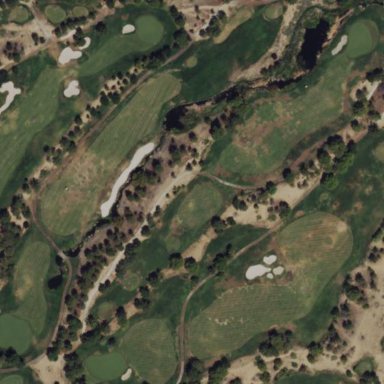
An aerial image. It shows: Picturesque scene of golf course with lateral water hazard.